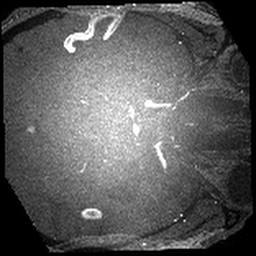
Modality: angio
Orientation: axial
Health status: ill
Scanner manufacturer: siemens
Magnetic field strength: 3 T
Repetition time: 0.022 s
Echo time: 0.00348 s